Aerial crown-view tile of a tropical tree (Barro Colorado Island, Panama), acquired 20240716:
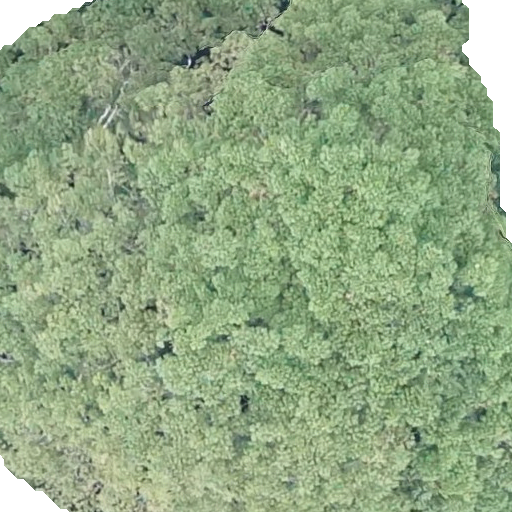
Species: Sterculia apetala
GBIF accepted scientific name: Sterculia apetala
Crown area: 505.838 m²